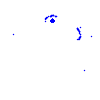
Particle: electron